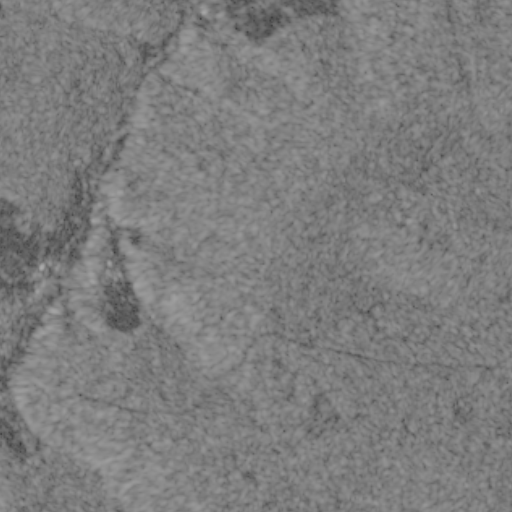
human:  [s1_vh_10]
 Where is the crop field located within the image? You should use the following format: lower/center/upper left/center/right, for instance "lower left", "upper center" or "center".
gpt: The crop field is located in the upper of the image.
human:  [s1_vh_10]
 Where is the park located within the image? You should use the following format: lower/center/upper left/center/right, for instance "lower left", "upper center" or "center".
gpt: The park is located in the center left of the image.
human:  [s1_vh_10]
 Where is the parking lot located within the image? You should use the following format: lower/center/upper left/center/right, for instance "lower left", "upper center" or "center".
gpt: The parking lot is located in the lower left of the image.
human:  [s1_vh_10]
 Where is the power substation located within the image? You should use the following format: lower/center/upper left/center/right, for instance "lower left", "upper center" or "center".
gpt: The power substation is located in the center left of the image.
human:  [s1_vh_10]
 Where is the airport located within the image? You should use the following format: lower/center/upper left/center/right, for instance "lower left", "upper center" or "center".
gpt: There is no airport in the image.

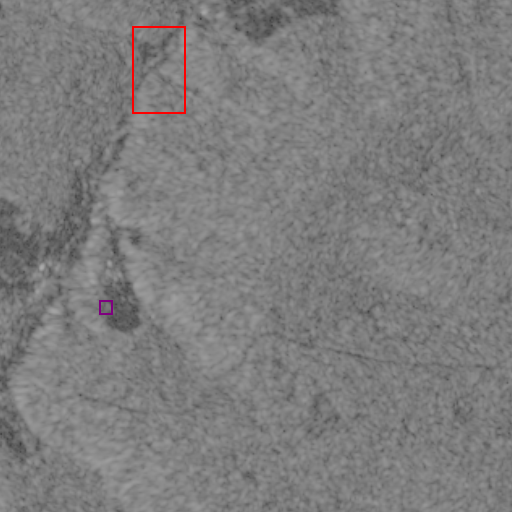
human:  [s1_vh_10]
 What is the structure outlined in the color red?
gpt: The structure outlined in red is a crop field.
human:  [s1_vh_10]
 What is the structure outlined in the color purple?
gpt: The structure outlined in purple is a park.
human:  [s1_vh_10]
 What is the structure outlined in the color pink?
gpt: There is no pink outline.